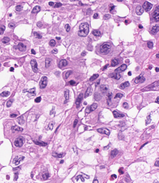
Tumor epithelial tissue: yes
Tumor-associated stroma tissue: no
Normal tissue: no